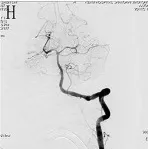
Perioperative neuroimages of Case 12. After electrical coagulation and disconnection of the fistula at its origin from the dura, repeat cerebral DSA confirmed the complete obliteration of the fistula (H).
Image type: radiology (ct)